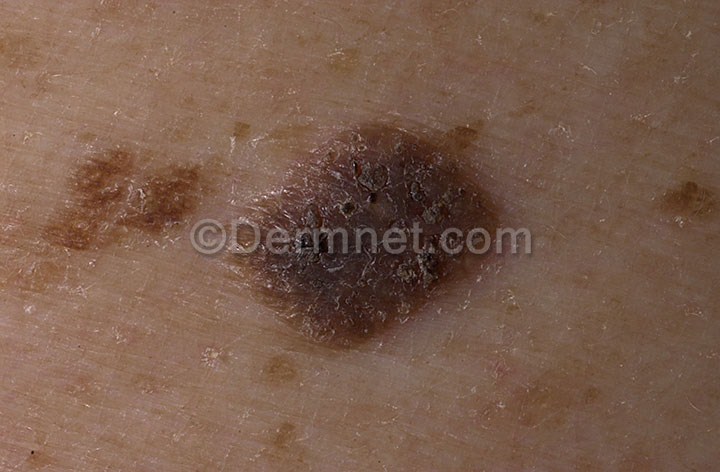
Disease: Seborrheic Keratoses and other Benign Tumors